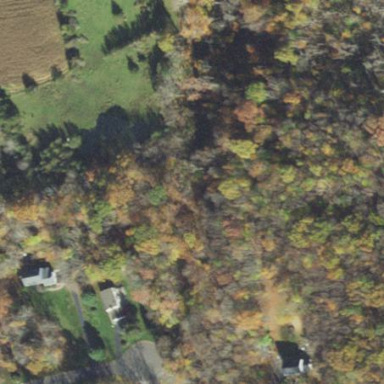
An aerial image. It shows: Existing Preserved Open Space in woodland area.